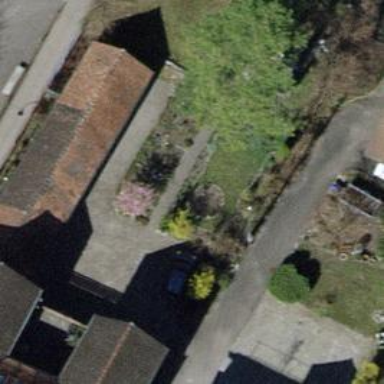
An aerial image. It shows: Shed.